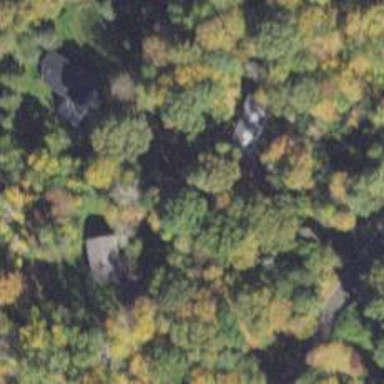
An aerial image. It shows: Residential driveway.